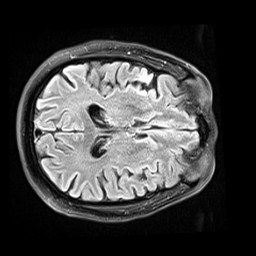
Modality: FLAIR
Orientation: axial
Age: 62
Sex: male
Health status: healthy
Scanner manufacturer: siemens
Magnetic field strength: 3 T
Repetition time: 9 s
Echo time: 0.088 s